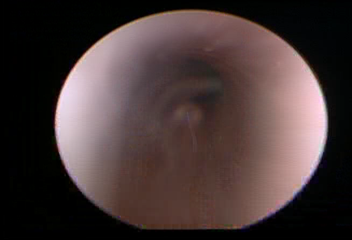
Modality: WLC
Class: Normal mucosa
Bladder cancer association: No